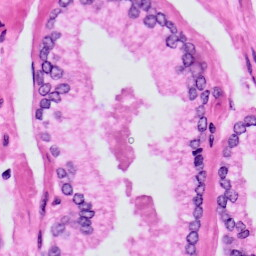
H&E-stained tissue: Prostate